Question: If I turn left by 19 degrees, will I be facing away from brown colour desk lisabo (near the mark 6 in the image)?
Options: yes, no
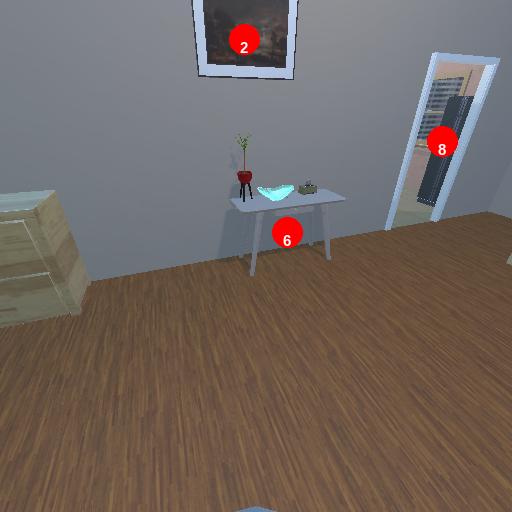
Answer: yes